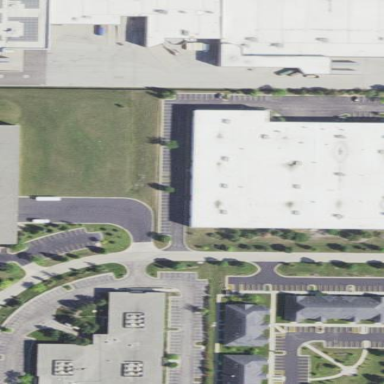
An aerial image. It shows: Industrial building.